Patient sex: M
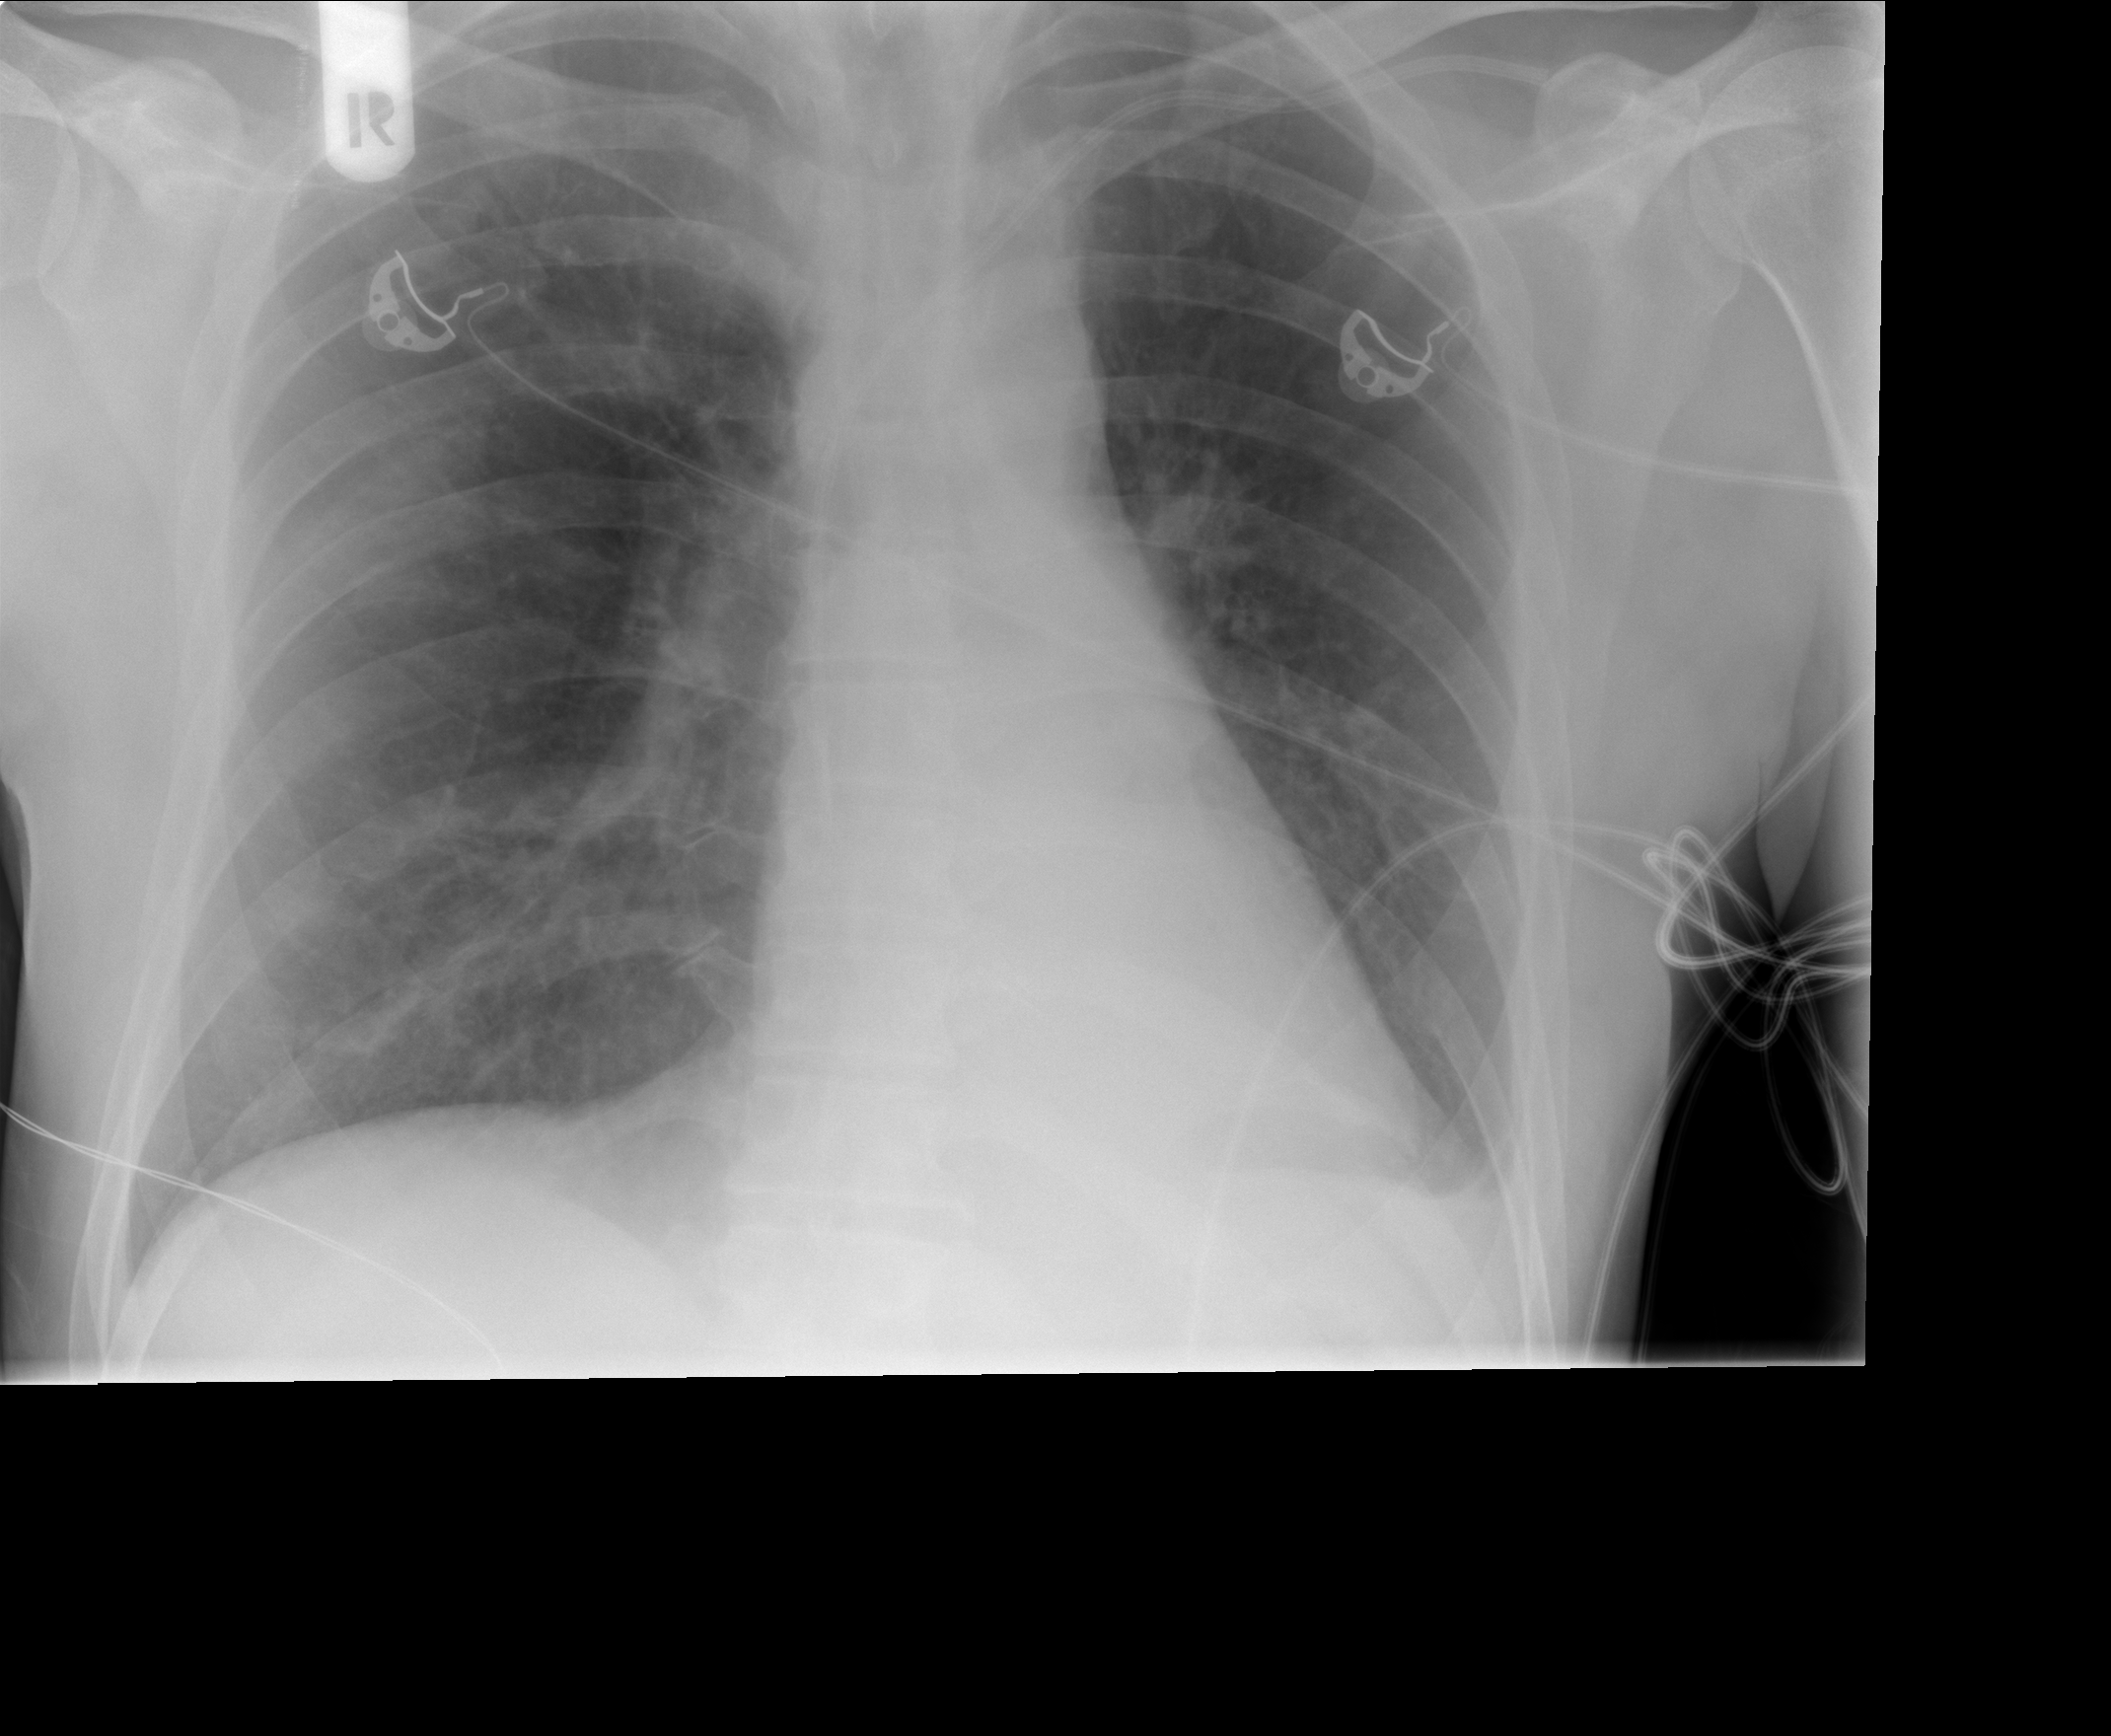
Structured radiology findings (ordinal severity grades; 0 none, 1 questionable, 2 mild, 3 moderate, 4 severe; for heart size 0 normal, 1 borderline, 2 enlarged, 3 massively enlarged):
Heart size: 0
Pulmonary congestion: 0
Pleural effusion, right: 1
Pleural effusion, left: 2
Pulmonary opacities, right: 1
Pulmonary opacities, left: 0
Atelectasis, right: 2
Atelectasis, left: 2